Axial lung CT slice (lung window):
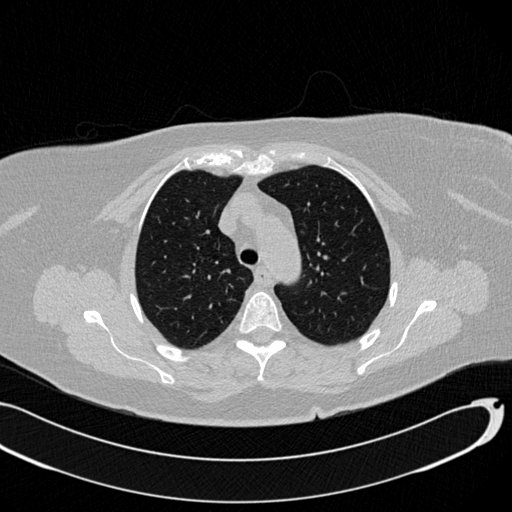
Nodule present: no